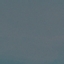
Land use / land cover: SeaLake